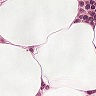
Metastatic tissue present: no